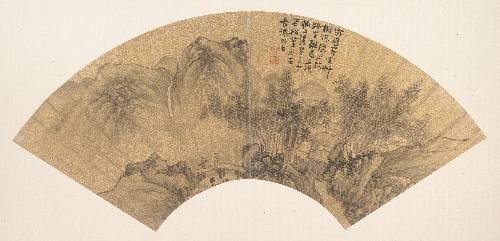
Title: 明   謝時臣 隱居圖  扇面|Landscape with Figure
Artist: Xie Shichen
Artist bio: Chinese, 1487–ca. 1567
Object type: Folding fan mounted as an album leaf
Classification: Paintings
Medium: Folding fan mounted as an album leaf; ink on gold paper
Culture: China
Period: Ming dynasty (1368–1644)
Dimensions: 7 x 19 3/4 in. (17.8 x 50.2 cm)
Department: Asian Art
Credit line: John Stewart Kennedy Fund, 1913
Accession year: 1913
Repository: Metropolitan Museum of Art, New York, NY
Tags: Mountains|Landscapes